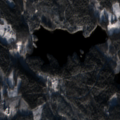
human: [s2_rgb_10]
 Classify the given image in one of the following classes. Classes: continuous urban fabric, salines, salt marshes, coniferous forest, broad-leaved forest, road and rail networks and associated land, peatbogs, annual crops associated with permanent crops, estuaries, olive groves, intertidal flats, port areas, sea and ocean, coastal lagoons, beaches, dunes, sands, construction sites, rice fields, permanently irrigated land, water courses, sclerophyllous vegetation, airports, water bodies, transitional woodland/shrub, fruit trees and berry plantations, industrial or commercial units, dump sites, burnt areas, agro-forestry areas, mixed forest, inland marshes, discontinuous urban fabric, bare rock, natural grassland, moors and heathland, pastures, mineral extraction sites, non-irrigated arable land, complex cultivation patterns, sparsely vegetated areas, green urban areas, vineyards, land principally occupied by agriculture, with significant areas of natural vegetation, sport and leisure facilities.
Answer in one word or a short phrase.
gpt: land principally occupied by agriculture, with significant areas of natural vegetation, coniferous forest, mixed forest, water bodies